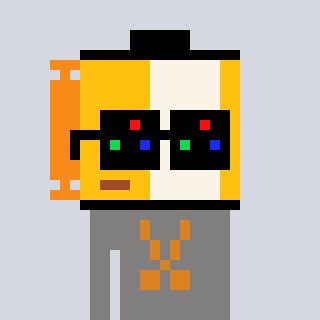
a pixel art character with square black sunglasses, a film roll-shaped head and a bluegrey-colored body on a cool background